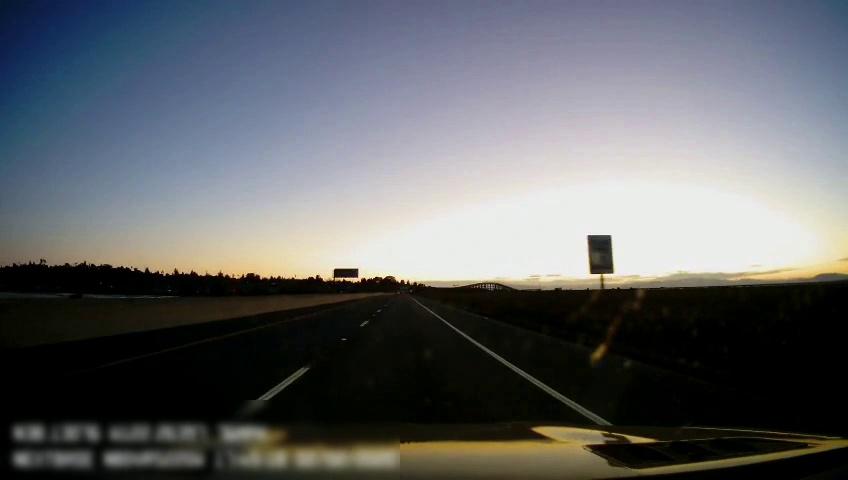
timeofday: Dusk/Dawn/Twilight
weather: Sunny
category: Drivable Space
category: Lanes | Current Lane
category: Lanes | Current Lane
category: Lanes | Alternate Lane
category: Lanes | Alternate Lane